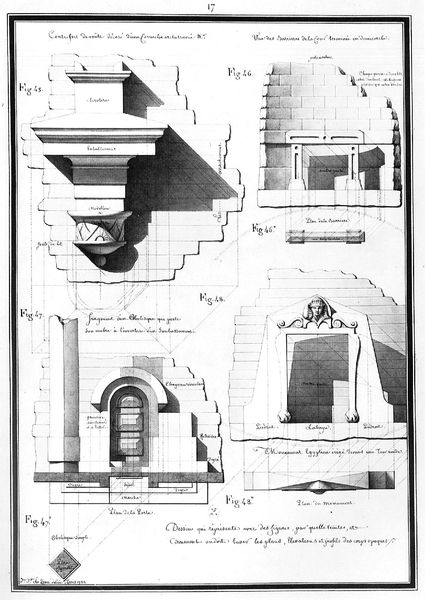
Titel: “Architecture Civile”
Künstler: Jean Jaques Lequeu
Schlagwörter: architektur, romanik